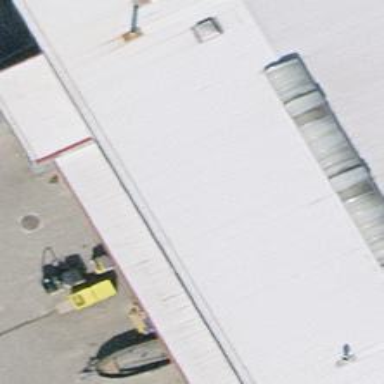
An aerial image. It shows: View of roof of building.